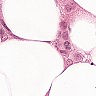
Metastatic tissue present: yes